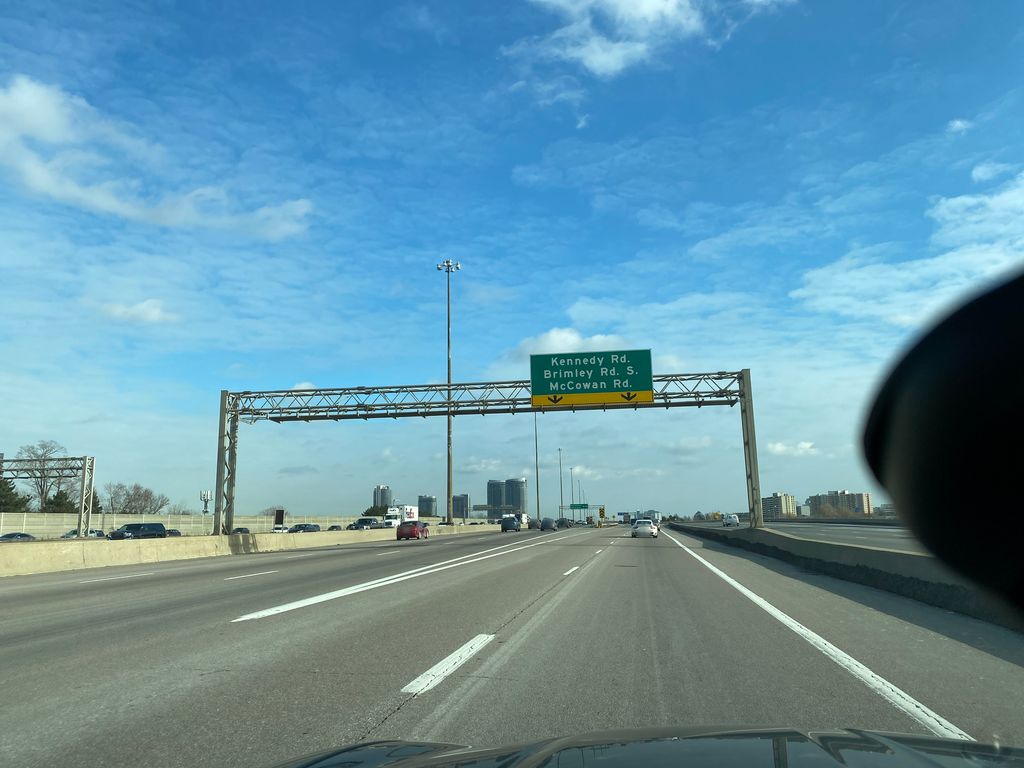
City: toronto